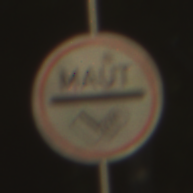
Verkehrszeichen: MautflichtigeStrecke
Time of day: SunriseSunset
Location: Outdoor (Suburban)
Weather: Clear
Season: NotSpecified
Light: Natural